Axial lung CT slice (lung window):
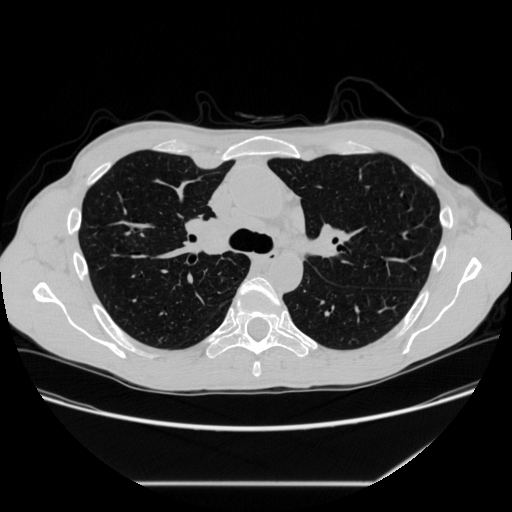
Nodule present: no